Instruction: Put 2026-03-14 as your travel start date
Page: home
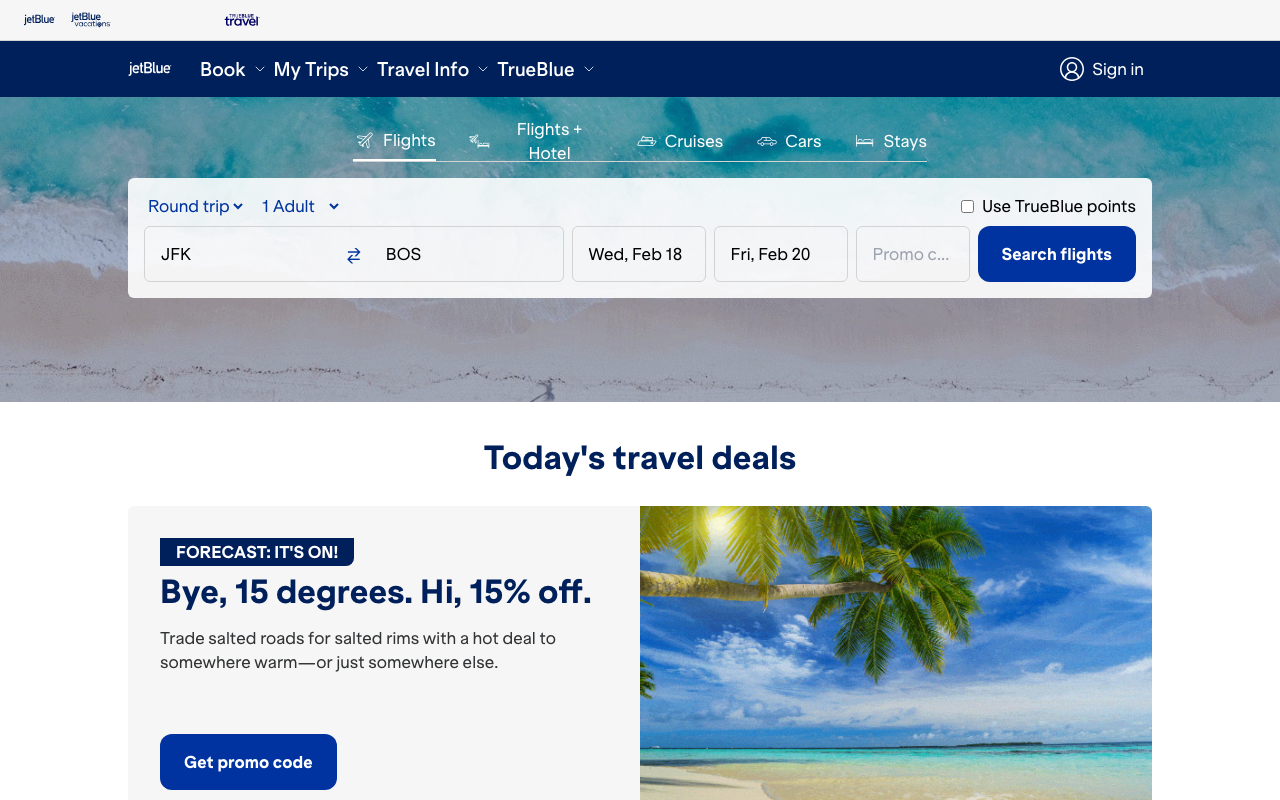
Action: type